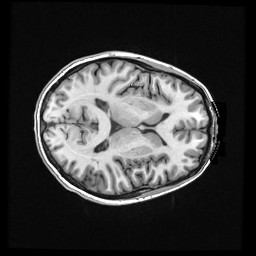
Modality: T1w
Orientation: axial
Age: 30
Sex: male